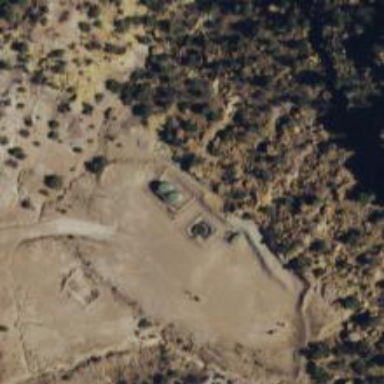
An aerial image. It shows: Storage tank with man-made structure.